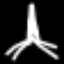
Label: The Eiffel Tower